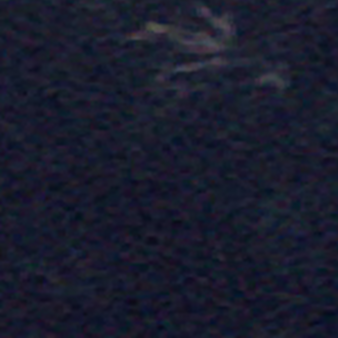
Label: other